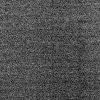
Atmospheric dust classification: dusty